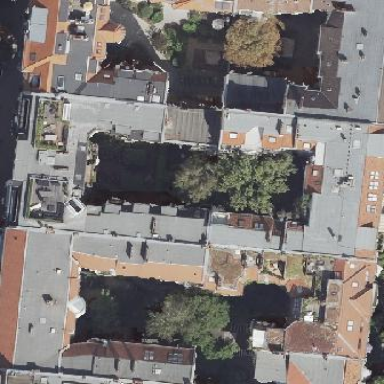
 featuring roof made of roof tiles in double saltbox shape."